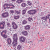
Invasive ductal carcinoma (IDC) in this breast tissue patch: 0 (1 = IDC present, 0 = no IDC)